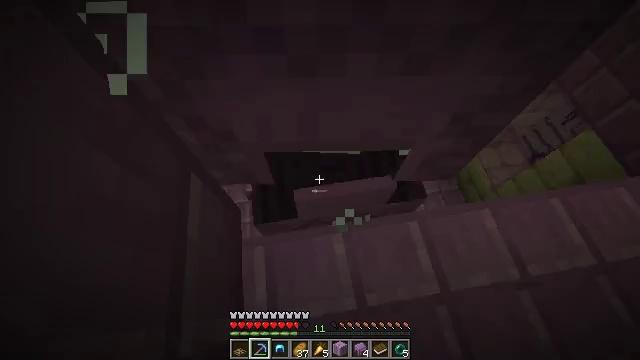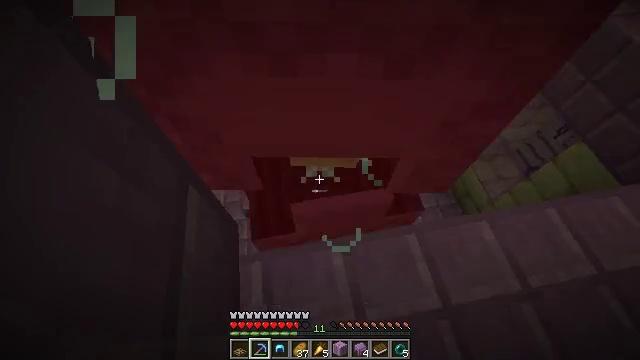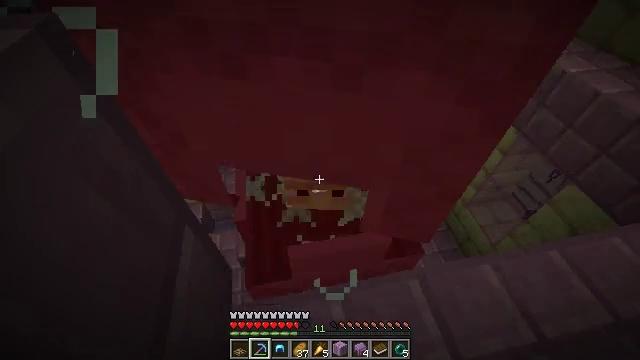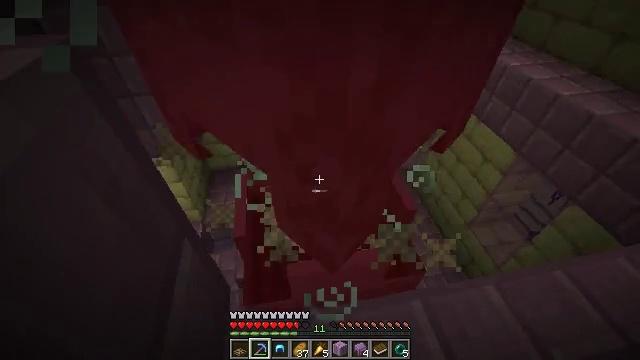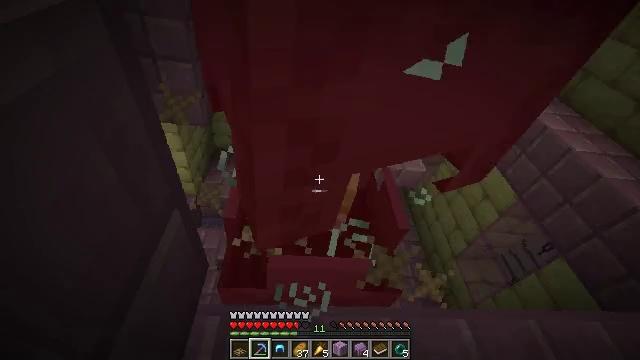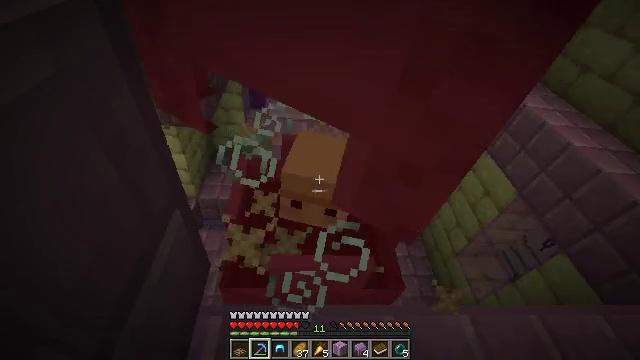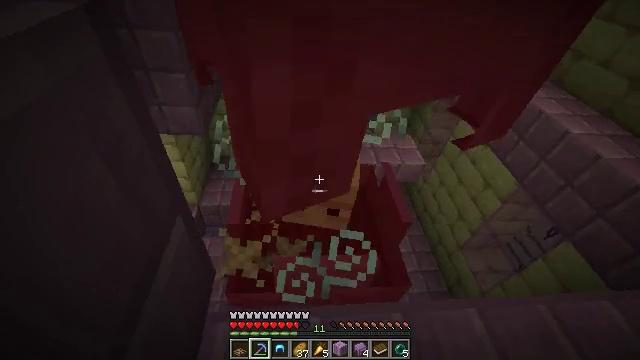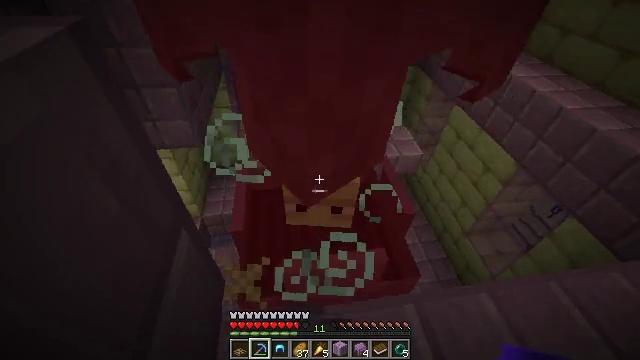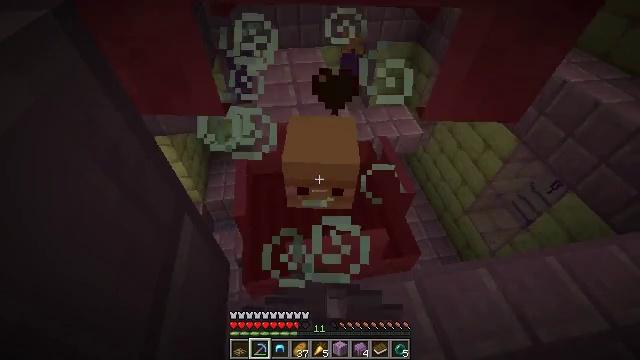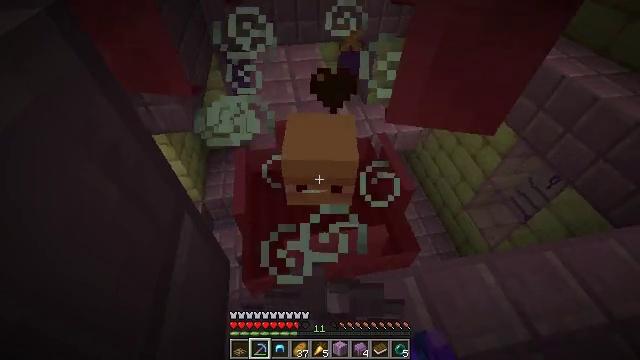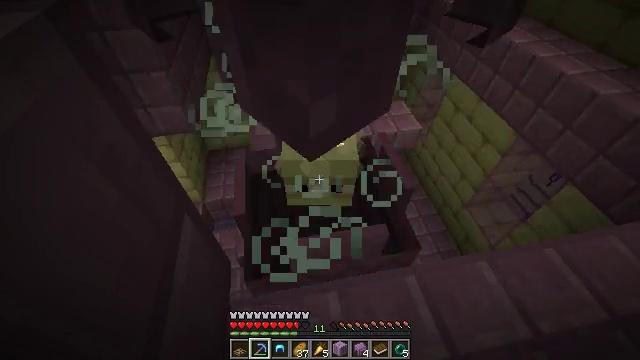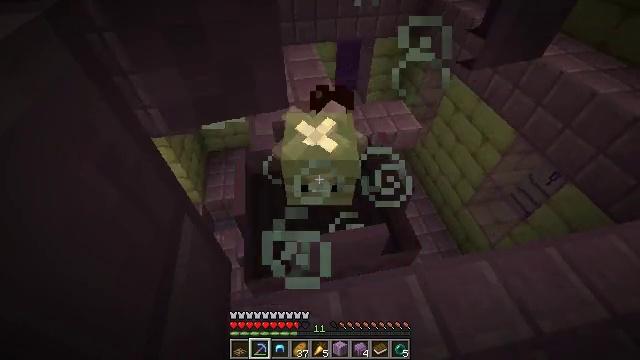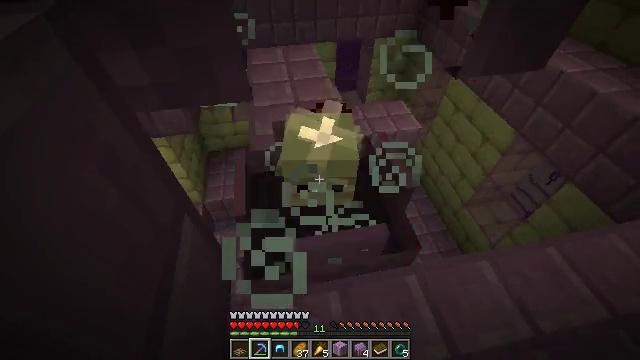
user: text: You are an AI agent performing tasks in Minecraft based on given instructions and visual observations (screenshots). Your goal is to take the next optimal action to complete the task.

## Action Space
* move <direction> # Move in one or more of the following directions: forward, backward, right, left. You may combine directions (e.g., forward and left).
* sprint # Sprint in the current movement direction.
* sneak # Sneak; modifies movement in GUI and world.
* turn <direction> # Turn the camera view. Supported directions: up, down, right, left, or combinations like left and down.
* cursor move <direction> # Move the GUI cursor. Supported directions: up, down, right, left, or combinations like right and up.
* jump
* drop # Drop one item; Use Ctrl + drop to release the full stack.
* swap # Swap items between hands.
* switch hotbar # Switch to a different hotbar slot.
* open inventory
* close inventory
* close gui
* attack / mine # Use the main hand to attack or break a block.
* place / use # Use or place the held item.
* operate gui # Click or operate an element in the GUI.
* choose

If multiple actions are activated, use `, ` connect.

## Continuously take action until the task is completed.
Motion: motion action
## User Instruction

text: Combat the shulker.
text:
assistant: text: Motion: turn right and up
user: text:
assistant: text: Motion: turn up
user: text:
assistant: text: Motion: turn up
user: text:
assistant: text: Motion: no_op
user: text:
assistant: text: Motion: no_op
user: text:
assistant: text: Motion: no_op
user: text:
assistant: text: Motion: no_op
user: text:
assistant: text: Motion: turn down, attack / mine
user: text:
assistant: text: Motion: attack / mine
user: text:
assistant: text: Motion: attack / mine
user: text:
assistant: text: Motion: attack / mine
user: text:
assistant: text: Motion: no_op
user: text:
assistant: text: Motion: no_op